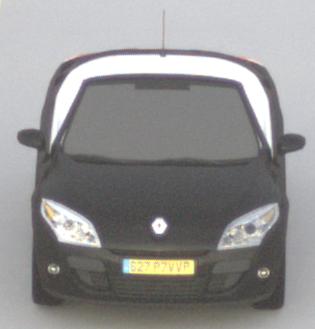
Make: Renault
Model: Mégane Coupé-Cabriolet 1.6 16V 110
Detailed model: Mégane (III) Coupé-Cabriolet
Model produced from: 2010/06
Model produced until: 2013/03
Doors: 2
Color: black
Road condition: dry road
Daytime: sunrise or sunset
Contrast: low contrast